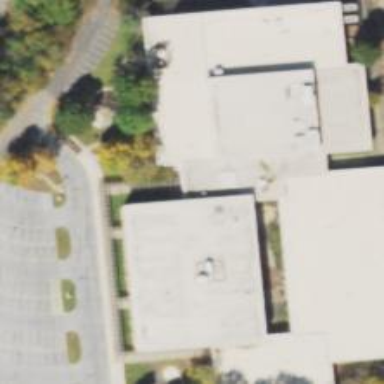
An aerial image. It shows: School building.